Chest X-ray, AP view. Patient: 65 years old, sex M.
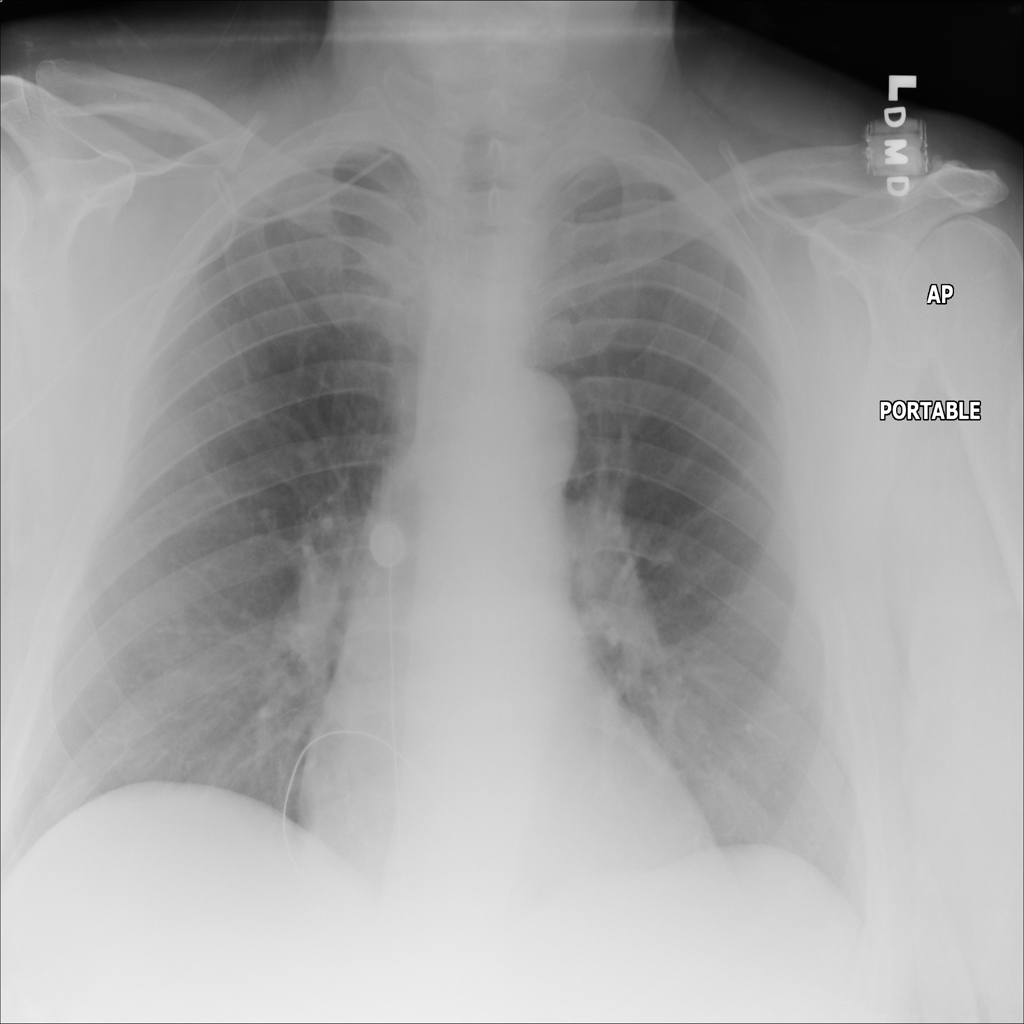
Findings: No Finding